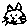
Label: cat